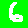
Digit: 6